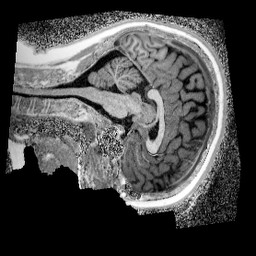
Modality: UNIT1_denoised
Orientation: sagittal
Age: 11
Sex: male
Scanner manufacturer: siemens
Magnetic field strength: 3 T
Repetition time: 4 s
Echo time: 0.00299 s